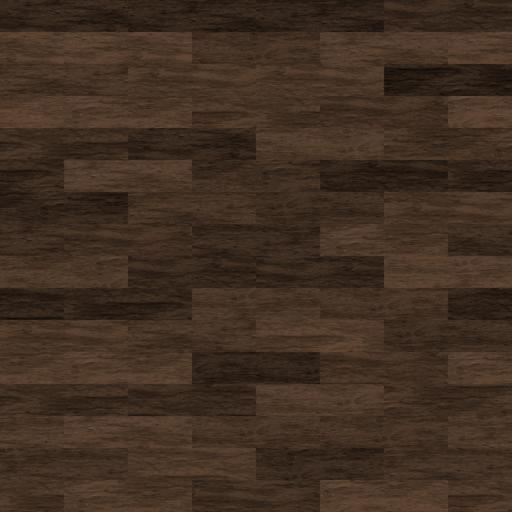
Tags: clean dark floor flooring parquet smooth wood wooden